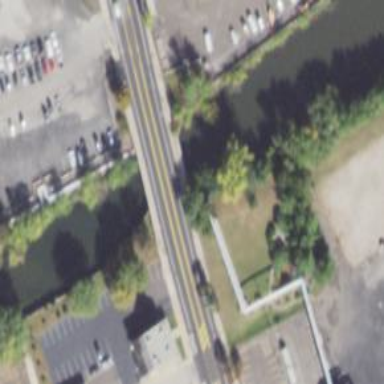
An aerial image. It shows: Secondary road crossing bridge.